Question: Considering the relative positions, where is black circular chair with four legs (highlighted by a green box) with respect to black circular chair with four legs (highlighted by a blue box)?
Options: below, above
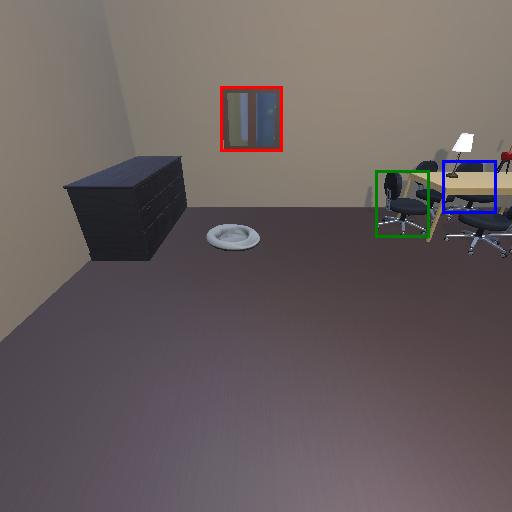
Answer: below